Interaction volume radius: 10 \u00c5
Interaction volume height: 25 \u00c5
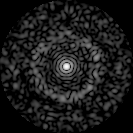
Disorder parameter: 0.8574